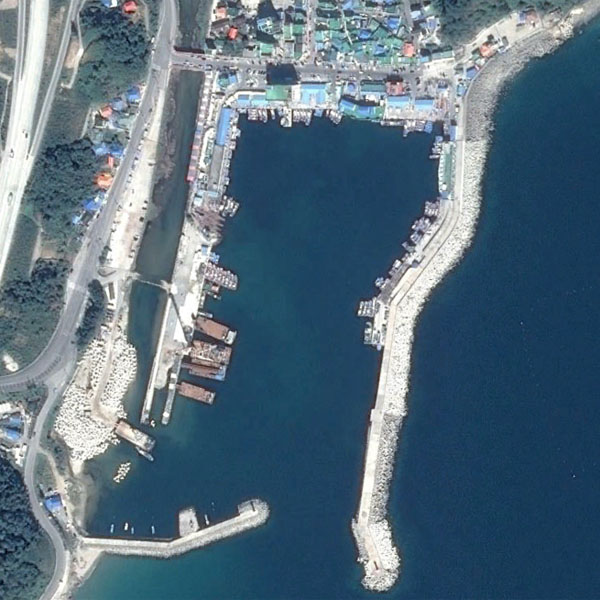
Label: Port